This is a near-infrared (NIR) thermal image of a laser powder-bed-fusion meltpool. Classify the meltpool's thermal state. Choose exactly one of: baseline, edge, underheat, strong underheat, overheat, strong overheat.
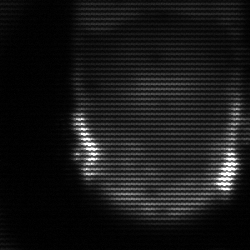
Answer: baseline